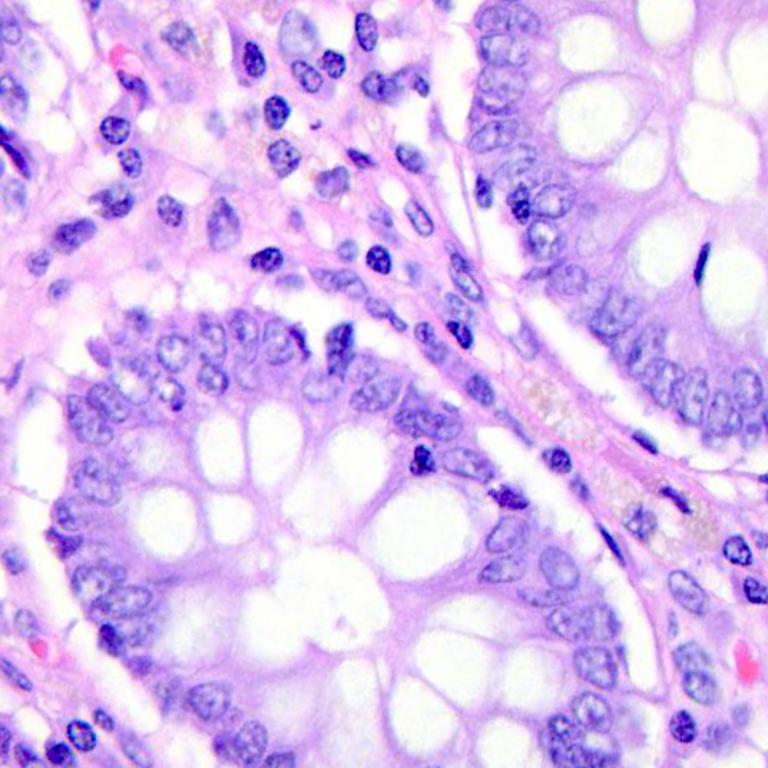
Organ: colon
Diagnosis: benign